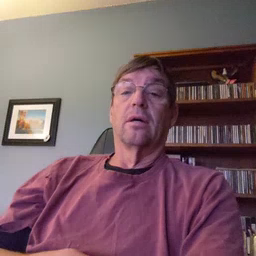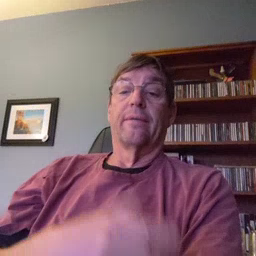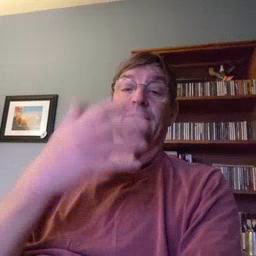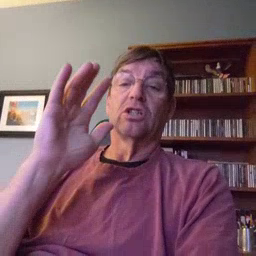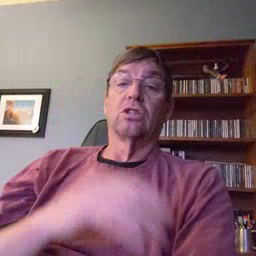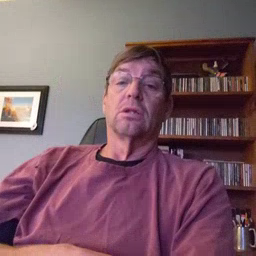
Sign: finish